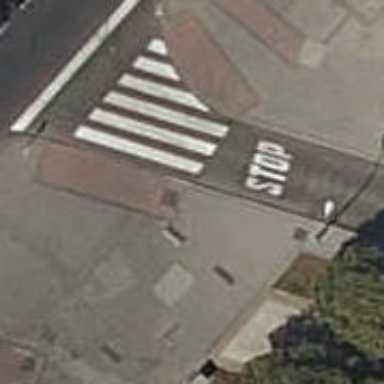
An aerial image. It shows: Marked crossing on the road.